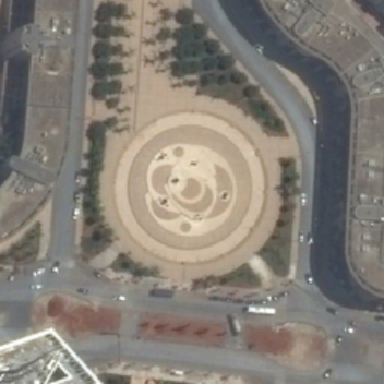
The yellow square is surrounded by three gray roads .